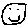
Label: smiley face